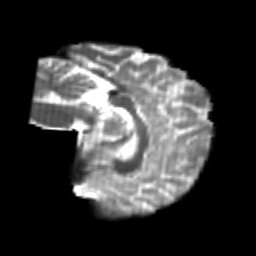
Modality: T2w
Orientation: sagittal
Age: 23
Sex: female
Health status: healthy
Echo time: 0.074 s